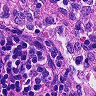
Metastatic tissue present: no